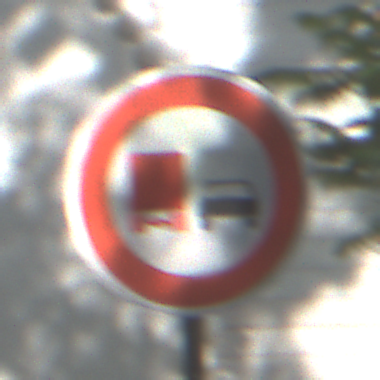
Verkehrszeichen: UeberholverbotKraftfahrzeuge
Umgebung: Outdoor, Suburban
Tageszeit: Midday
Wetter: Clear
Licht: Natural
Jahreszeit: NotSpecified
Kontrast: HighContrast